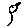
Label: bird